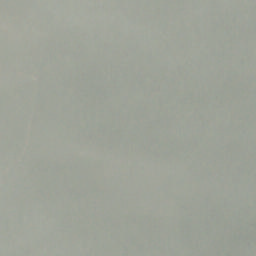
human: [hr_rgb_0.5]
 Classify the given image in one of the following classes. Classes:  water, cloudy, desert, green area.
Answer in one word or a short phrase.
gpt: cloudy